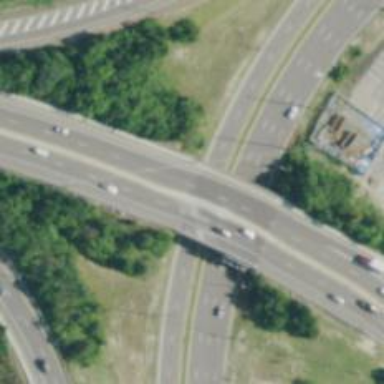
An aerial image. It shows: Asphalt bridge on trunk link highway.